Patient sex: M
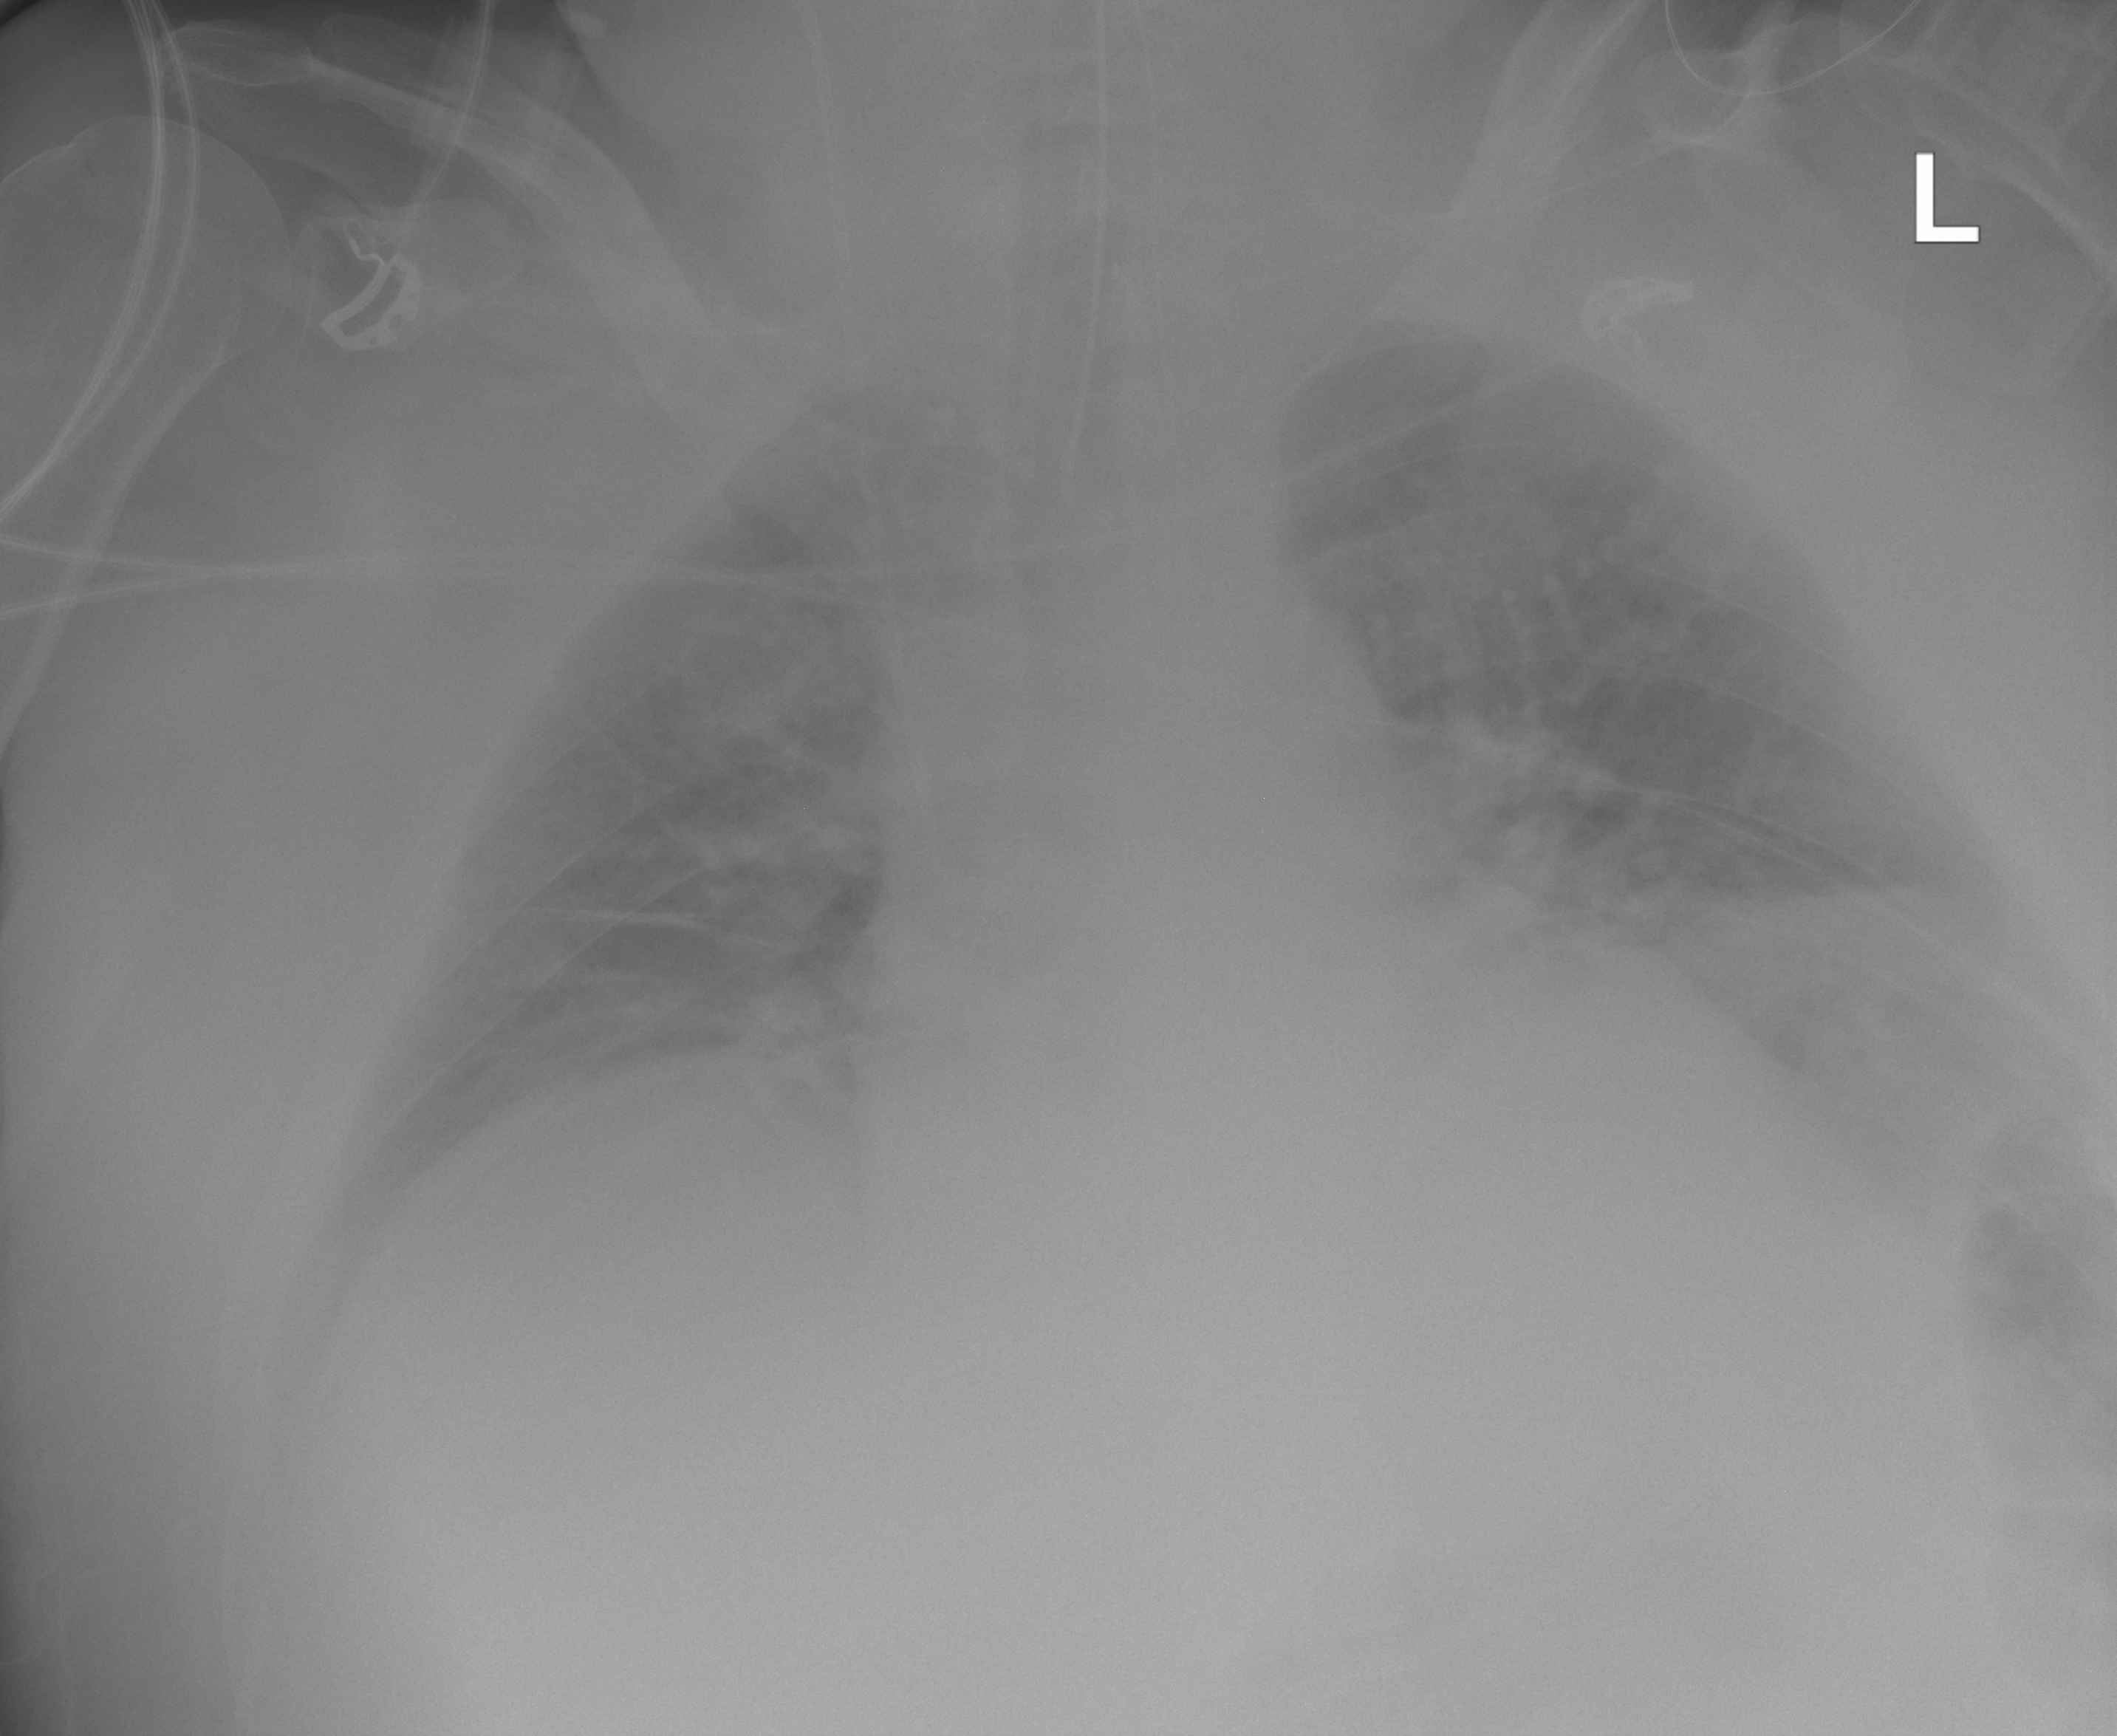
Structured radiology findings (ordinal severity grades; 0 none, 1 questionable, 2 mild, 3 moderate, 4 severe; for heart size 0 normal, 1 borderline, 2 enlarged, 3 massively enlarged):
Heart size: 2
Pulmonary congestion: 2
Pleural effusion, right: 0
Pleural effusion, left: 0
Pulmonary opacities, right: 0
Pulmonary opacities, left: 0
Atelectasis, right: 2
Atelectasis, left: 2